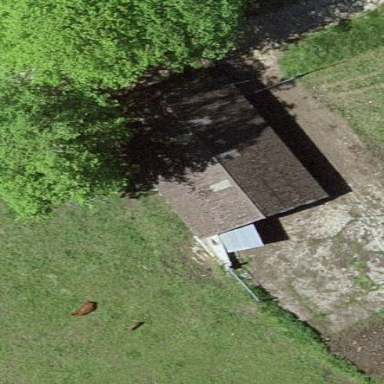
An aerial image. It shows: Stable.